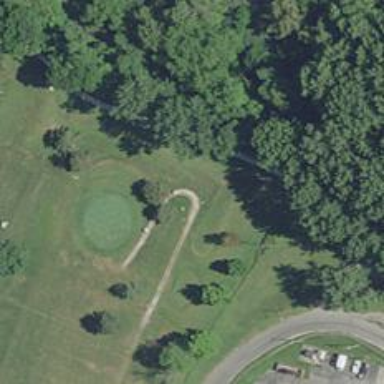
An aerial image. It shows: Pathway for golfing.